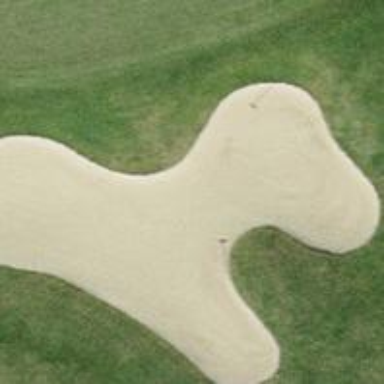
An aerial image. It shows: Sandy area is golf bunker.